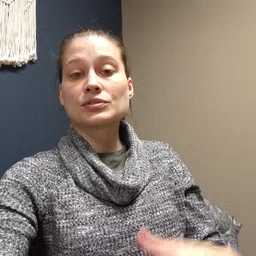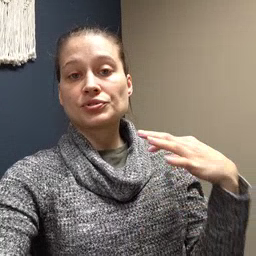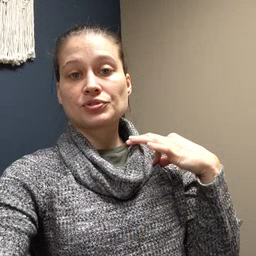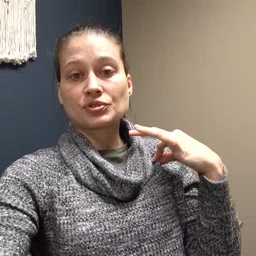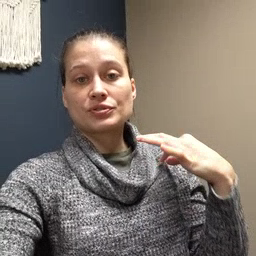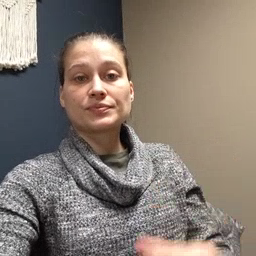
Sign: shirt